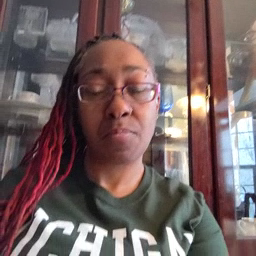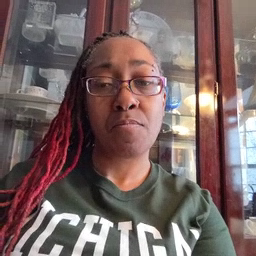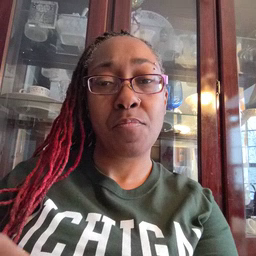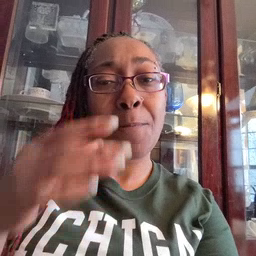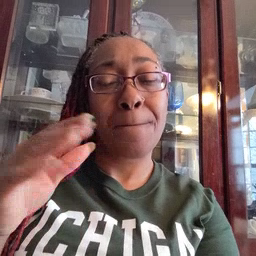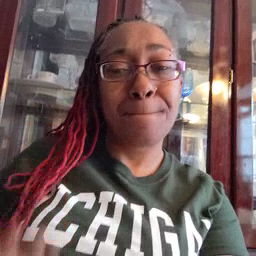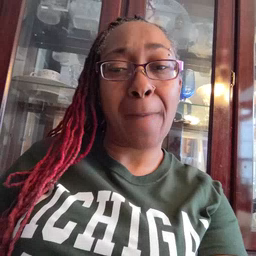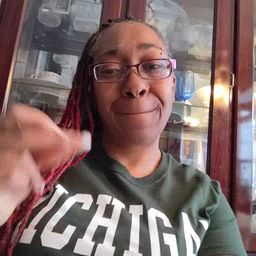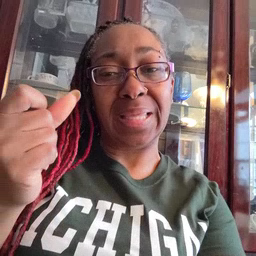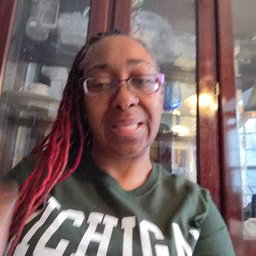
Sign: puppy